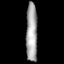
Tissue: prostate
Cell type: T cells
Senescence score: 0.26
Nuclear area (px): 654
Mean DAPI intensity: 163.243